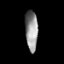
Tissue: prostate
Cell type: T cells
Senescence score: 0.7642
Nuclear area (px): 506
Mean DAPI intensity: 143.144